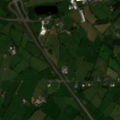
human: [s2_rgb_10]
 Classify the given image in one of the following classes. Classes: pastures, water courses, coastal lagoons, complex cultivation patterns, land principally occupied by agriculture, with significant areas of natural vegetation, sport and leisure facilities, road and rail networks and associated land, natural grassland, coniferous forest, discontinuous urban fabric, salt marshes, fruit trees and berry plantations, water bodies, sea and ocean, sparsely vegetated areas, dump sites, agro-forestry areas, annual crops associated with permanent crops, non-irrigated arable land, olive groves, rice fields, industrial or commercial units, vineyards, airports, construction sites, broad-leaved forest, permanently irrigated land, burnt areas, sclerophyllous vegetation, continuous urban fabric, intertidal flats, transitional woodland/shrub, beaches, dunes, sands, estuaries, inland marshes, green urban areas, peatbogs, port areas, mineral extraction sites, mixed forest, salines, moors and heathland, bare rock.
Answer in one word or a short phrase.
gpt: discontinuous urban fabric, industrial or commercial units, road and rail networks and associated land, pastures